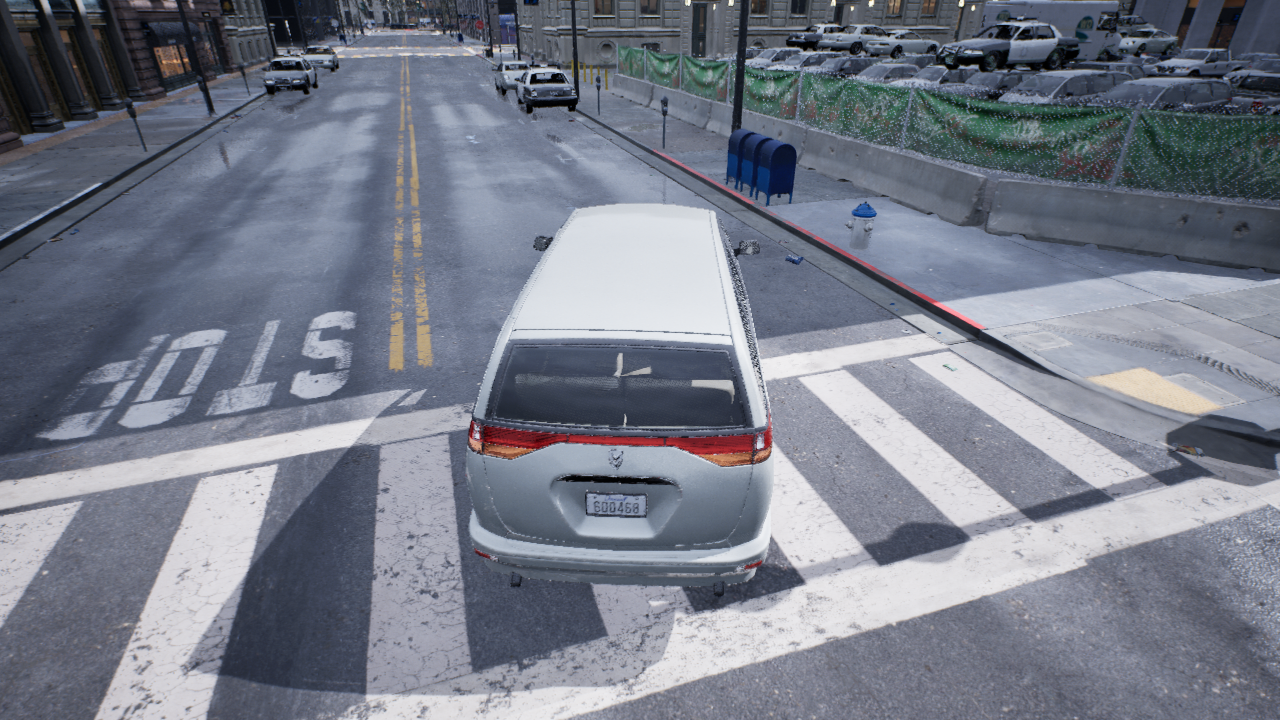
Venue: intersection
Lighting: overcast
Vehicle rig: minivan